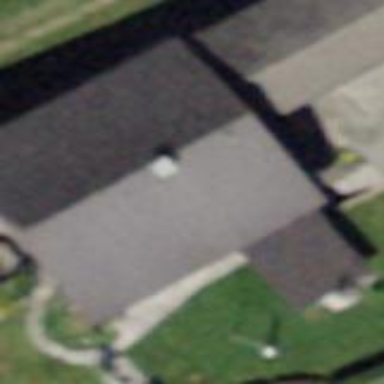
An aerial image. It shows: Detached building with gabled roof.